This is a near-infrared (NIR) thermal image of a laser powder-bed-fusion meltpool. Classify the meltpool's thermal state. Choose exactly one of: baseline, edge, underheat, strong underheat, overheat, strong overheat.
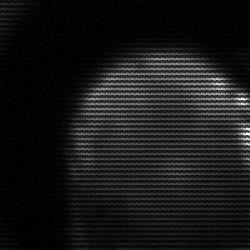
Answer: edge